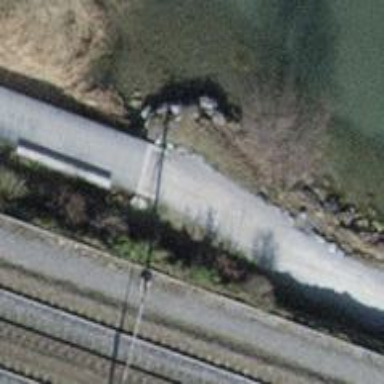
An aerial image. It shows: Boardwalk path crossing over the road.